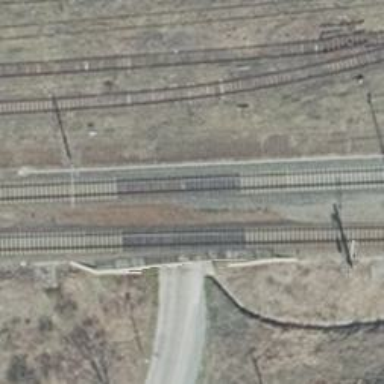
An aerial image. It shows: Abandoned railway yard is depicted.